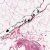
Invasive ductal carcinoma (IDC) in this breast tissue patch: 0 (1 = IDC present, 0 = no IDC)